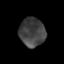
Tissue: lung
Cell type: T cells
Senescence score: 0.2223
Nuclear area (px): 731
Mean DAPI intensity: 65.586